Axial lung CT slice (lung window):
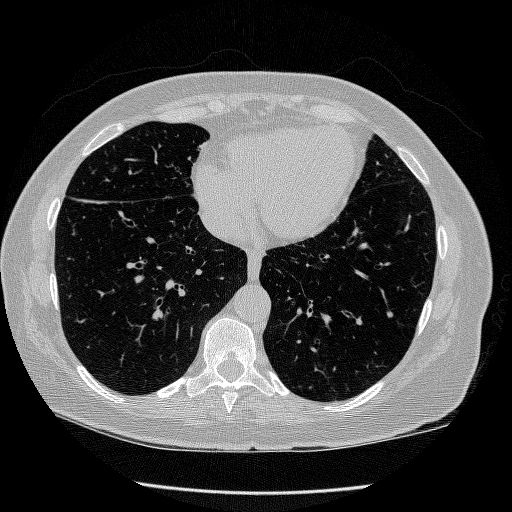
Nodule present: yes
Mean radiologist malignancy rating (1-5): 2.5